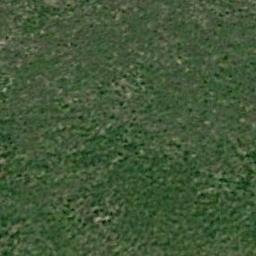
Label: meadow